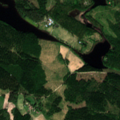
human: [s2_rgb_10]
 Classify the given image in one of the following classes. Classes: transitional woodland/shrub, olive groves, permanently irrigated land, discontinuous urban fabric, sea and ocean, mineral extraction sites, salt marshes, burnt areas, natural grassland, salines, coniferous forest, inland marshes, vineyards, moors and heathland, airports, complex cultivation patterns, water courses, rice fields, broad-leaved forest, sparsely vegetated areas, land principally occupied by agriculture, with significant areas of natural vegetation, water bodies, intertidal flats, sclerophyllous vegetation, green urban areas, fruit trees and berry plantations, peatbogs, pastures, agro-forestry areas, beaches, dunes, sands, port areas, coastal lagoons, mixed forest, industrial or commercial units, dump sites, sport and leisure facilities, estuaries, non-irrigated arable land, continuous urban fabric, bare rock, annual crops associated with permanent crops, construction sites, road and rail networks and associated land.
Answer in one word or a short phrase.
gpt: land principally occupied by agriculture, with significant areas of natural vegetation, broad-leaved forest, coniferous forest, mixed forest, water bodies